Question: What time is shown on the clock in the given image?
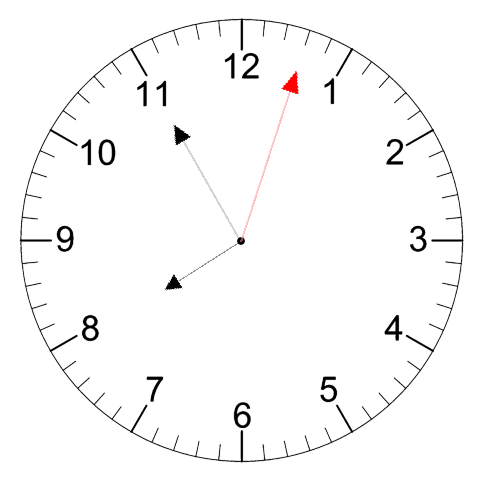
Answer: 07:55:03